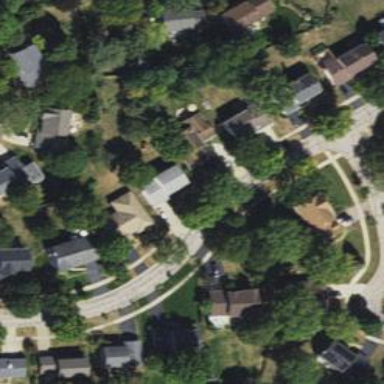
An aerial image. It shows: Residential road with asphalt surface and separate sidewalk.